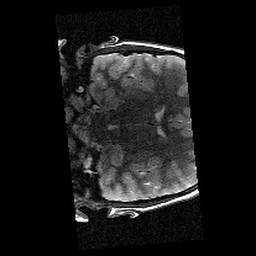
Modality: T2w
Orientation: coronal
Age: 10
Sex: male
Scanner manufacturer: siemens
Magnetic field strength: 3 T
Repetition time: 9.23 s
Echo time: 0.067 s